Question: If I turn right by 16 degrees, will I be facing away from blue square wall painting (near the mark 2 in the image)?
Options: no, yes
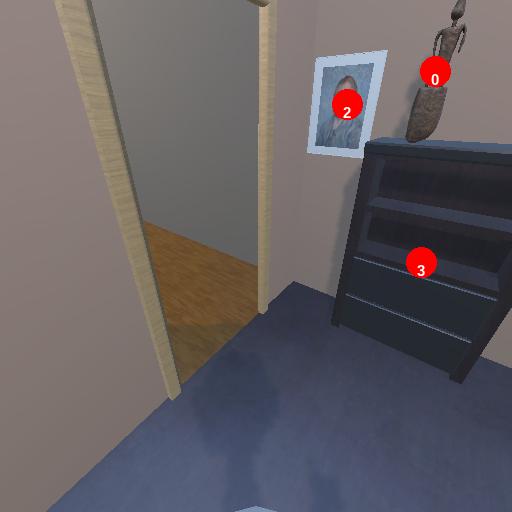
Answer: no